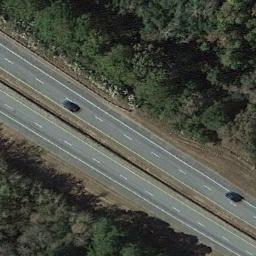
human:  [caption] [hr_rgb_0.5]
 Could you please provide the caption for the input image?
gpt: The freeway goes through the forest with two cars .

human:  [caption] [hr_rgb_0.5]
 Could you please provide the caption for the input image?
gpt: There are large green forests around the freeway and there are two cars on the freeway .

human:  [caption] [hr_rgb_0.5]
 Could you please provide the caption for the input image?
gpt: There are many cars on the straight highway .

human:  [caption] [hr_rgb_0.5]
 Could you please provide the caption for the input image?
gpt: A straight freeway goes through the forest with dense sage green trees and two cars are driving on the freeway .

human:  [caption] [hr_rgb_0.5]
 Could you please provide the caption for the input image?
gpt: There are yellow lawns and many green trees beside the freeway .